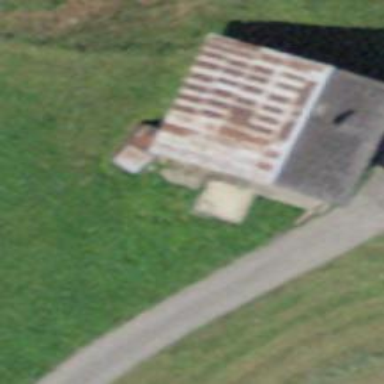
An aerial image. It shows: Rural barn.